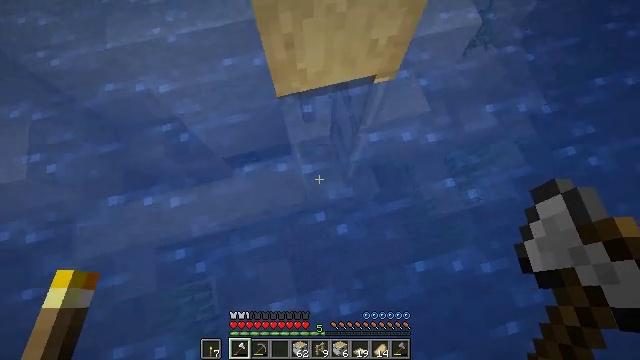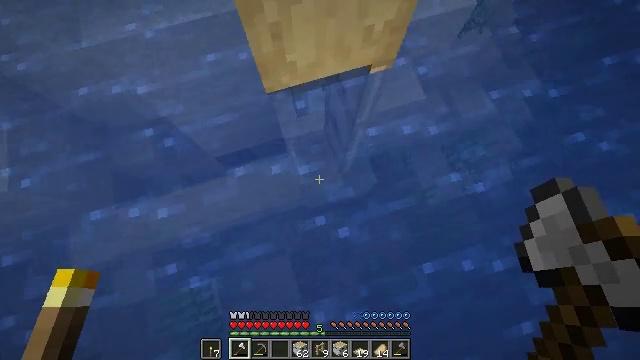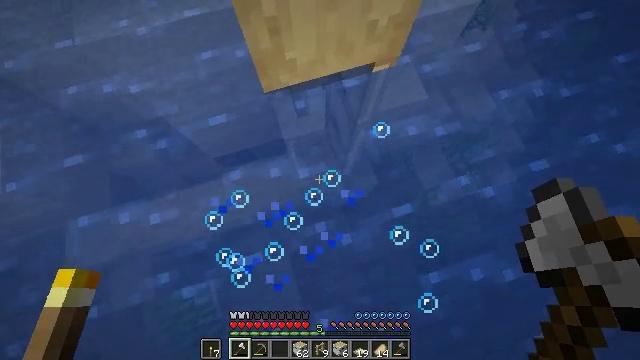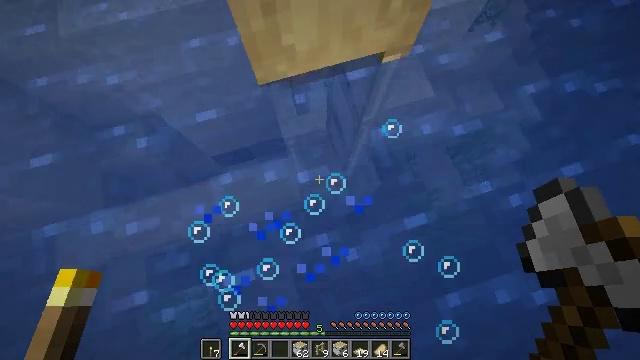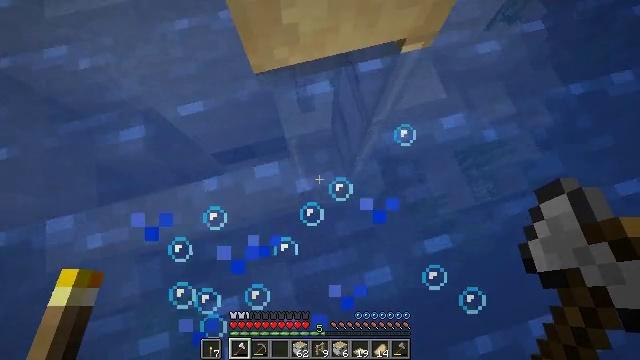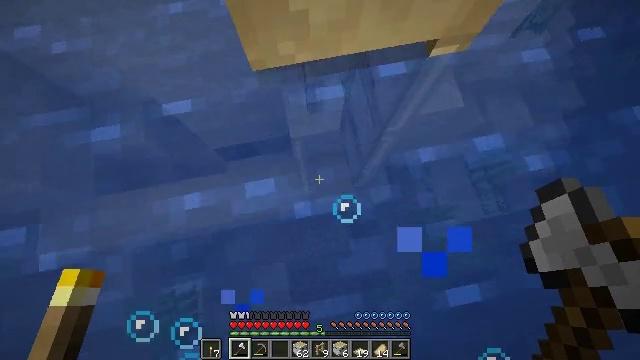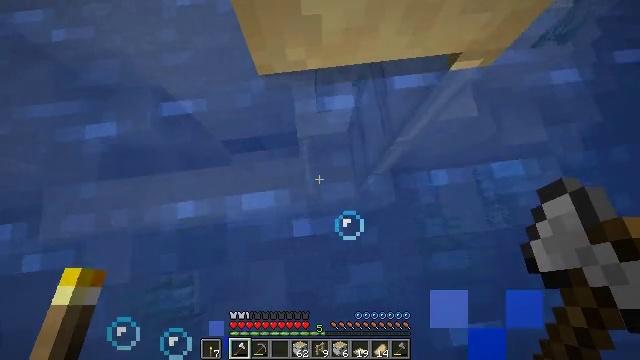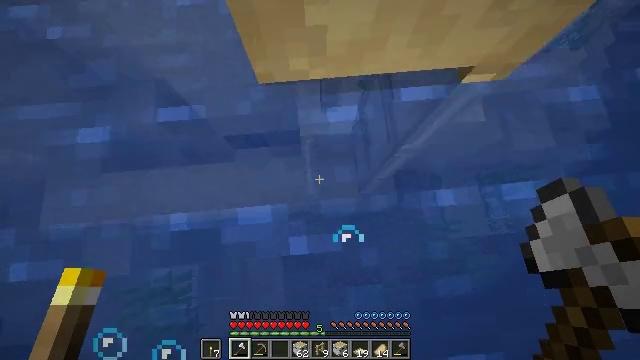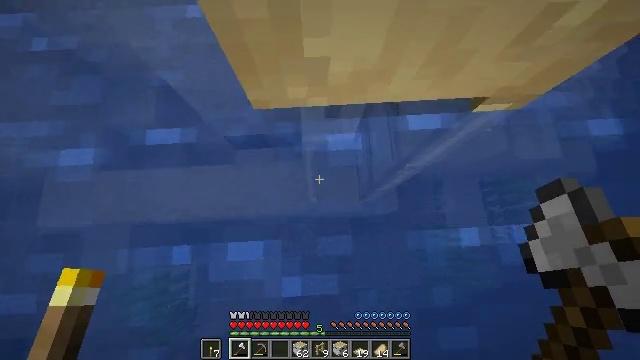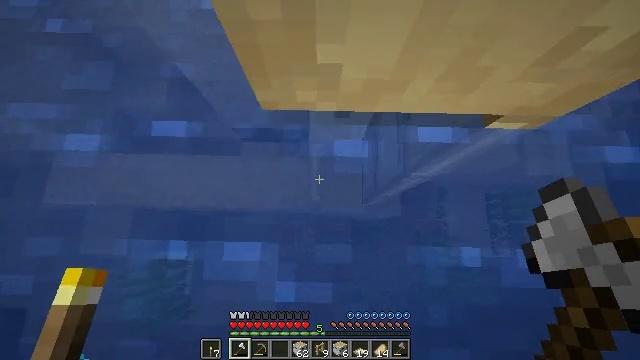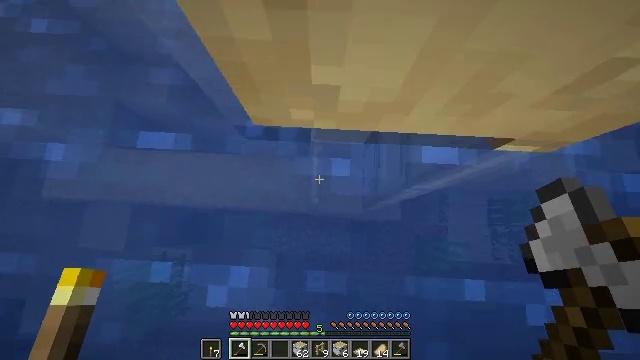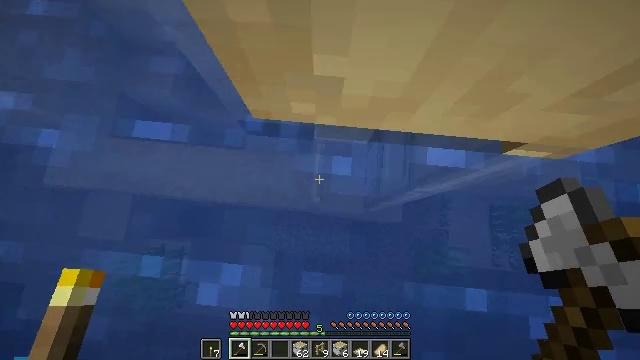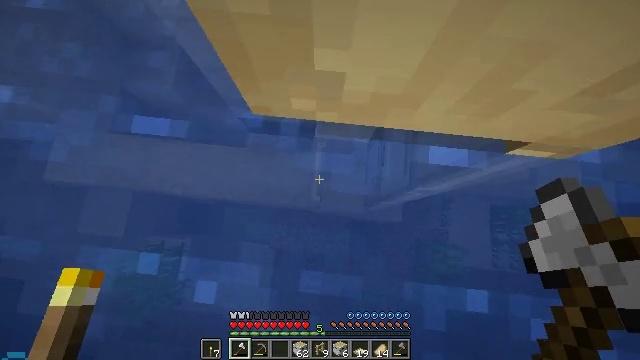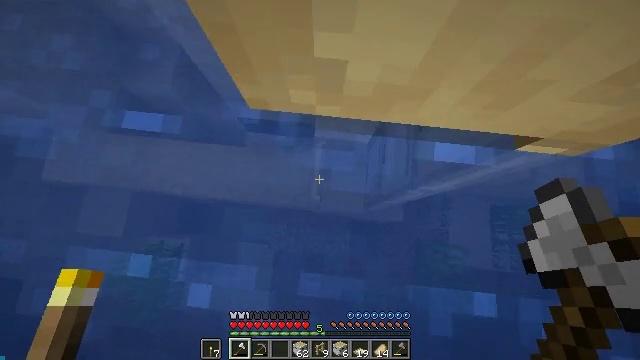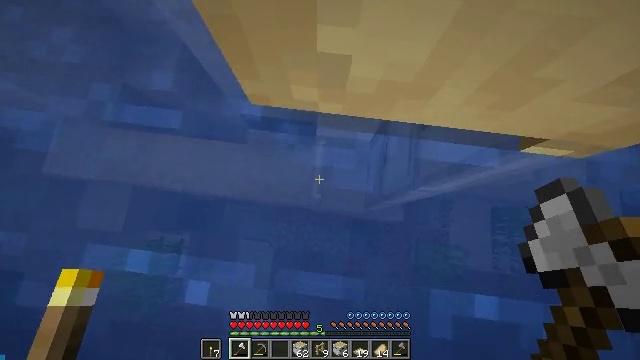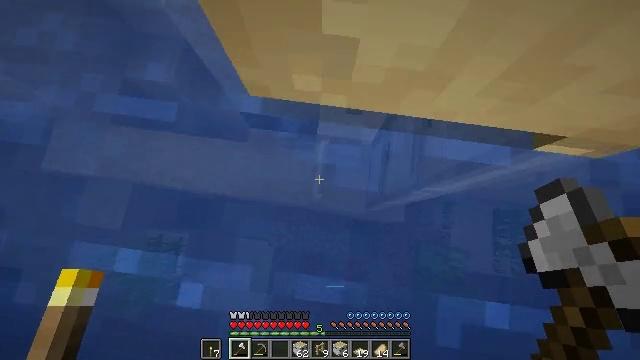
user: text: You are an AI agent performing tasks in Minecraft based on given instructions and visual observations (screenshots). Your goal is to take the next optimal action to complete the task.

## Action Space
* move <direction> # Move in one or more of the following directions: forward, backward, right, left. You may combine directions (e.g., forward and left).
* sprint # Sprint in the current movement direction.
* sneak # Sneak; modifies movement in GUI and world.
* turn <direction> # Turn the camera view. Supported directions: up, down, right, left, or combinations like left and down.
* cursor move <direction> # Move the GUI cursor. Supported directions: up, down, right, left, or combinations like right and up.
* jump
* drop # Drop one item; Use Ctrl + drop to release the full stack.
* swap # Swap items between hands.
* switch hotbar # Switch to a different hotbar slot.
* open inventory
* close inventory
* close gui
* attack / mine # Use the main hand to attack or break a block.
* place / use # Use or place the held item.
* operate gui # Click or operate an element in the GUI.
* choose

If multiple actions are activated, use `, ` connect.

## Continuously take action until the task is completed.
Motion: motion action
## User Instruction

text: Mine the birch trapdoor from existing structures.
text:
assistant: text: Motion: move forward, turn right and down, jump
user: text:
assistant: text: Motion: move forward, jump
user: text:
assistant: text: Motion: move forward, jump
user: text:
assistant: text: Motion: move forward, turn left, jump
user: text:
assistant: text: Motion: move forward, turn left, jump
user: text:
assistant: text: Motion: move forward, turn left, jump
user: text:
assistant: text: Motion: move forward, turn left
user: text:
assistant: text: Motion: move forward, turn left
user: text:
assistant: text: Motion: move forward, turn left
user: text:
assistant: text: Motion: move forward, turn left
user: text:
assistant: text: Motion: move forward, turn left
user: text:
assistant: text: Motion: move forward
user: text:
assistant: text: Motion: move forward
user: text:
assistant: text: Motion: move forward, turn left
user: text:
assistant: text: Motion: move forward, sneak
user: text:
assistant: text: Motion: move forward, sneak
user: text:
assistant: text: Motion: move forward, sneak, turn left
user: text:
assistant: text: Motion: move forward, sneak, turn left and up
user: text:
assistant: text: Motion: move forward, sneak, turn up
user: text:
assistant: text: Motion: move forward
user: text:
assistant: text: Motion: move forward
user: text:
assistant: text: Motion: move forward
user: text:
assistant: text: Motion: move forward
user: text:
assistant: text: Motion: move forward, turn right
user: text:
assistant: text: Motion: move forward, turn right
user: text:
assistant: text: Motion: move forward, attack / mine
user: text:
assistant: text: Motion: turn down, attack / mine
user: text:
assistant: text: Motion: turn down, attack / mine
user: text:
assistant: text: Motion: turn down, attack / mine
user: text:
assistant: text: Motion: turn down, attack / mine